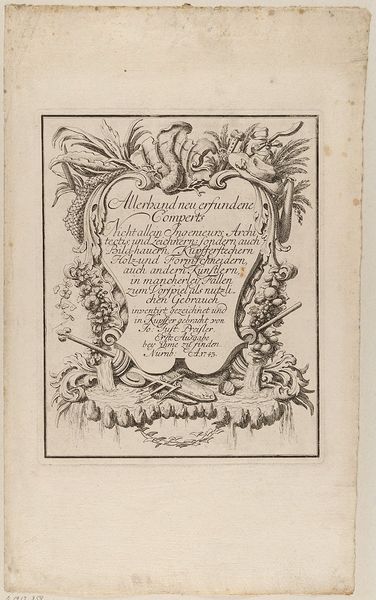
Titel: Titelblatt der Folge 'Allerhand neu erfundene Comperts Nicht allein Ingenieurs, Architectis und Zeichnern: sondern auch Bild-hauern, Kupferstechern, Holz- und Formschneidern, auch andern Künstlern, in mancherley Fällen zum Vorspiel als nutzlichen Gebrauch'
Künstler: Johann Justus Preisler
Standort: Hamburg
Institution: Museum für Kunst und Gewerbe Hamburg
Schlagwörter: ornament, blatt, rokoko, schrift, papier, grafik, graphik, kartusche, ornamente, verzierung, deutsch, fotografie, photographie, druckgraphik, schwarz-weiß, druckgrafik, stich, text, girlanden, kupferstich, rocaille, wasserzeichen, style, reproduktionen, blumengewinde, druckerzeugnisse, pflanzenornamente, ornamentstich, vorlageblätter